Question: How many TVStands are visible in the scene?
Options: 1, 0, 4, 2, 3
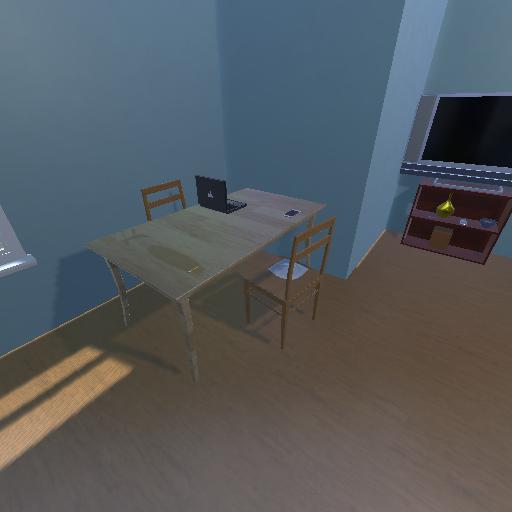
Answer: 1